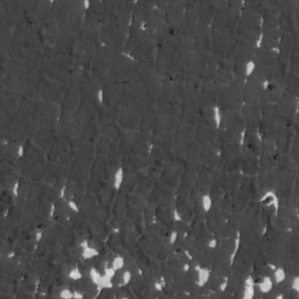
Label: frost